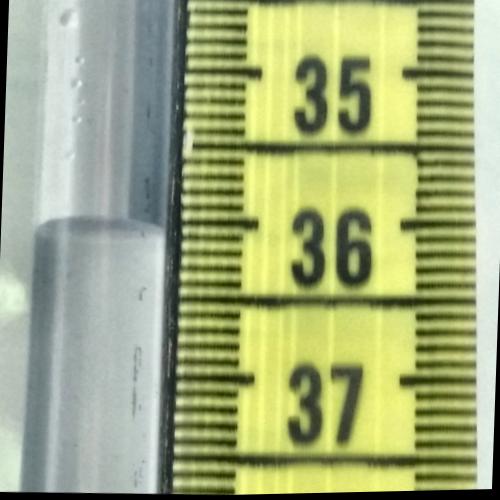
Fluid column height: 36.0 cm